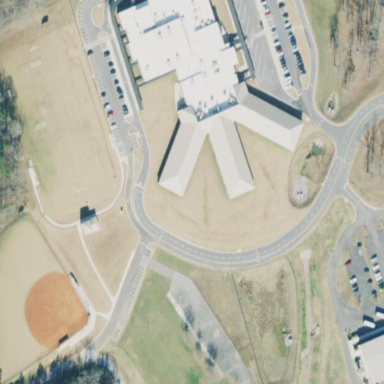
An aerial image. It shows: School.